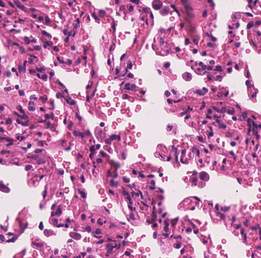
Tumor epithelial tissue: no
Tumor-associated stroma tissue: no
Normal tissue: yes